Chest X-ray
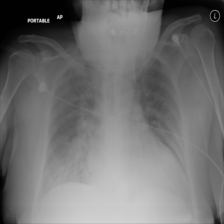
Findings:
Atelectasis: negative
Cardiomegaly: negative
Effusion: negative
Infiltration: negative
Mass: negative
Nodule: negative
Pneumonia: negative
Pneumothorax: negative
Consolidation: negative
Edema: negative
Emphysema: negative
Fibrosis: negative
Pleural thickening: negative
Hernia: negative